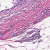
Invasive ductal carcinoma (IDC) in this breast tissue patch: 0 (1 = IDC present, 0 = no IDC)